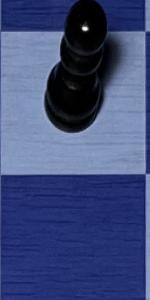
Label: Empty